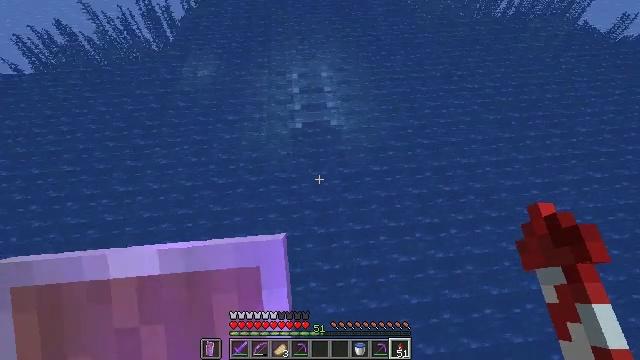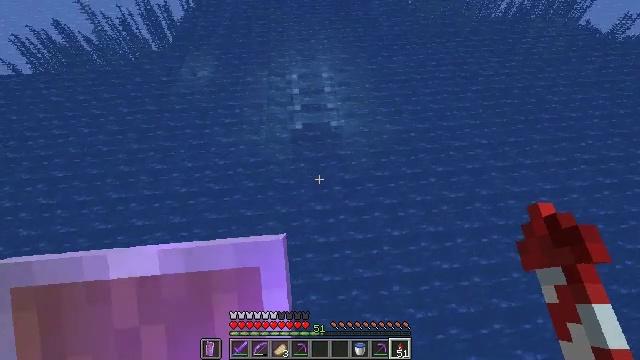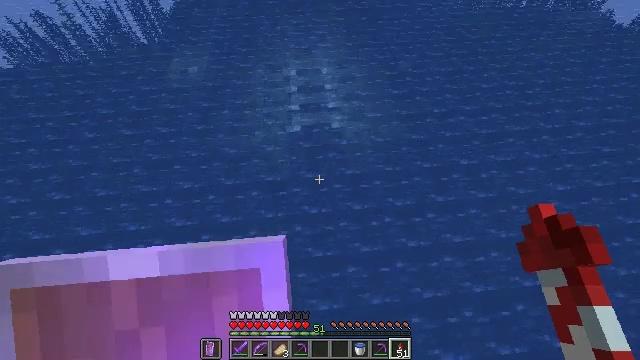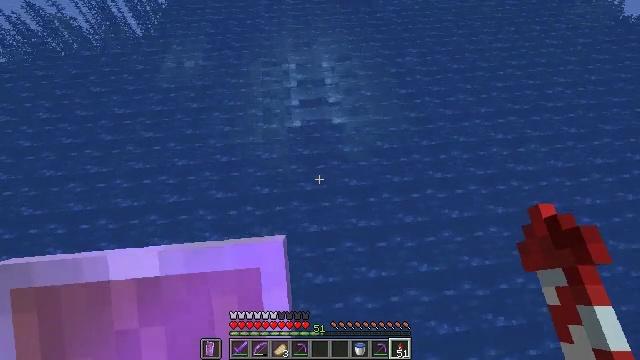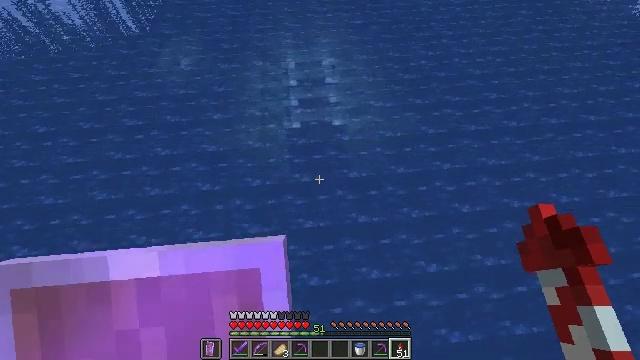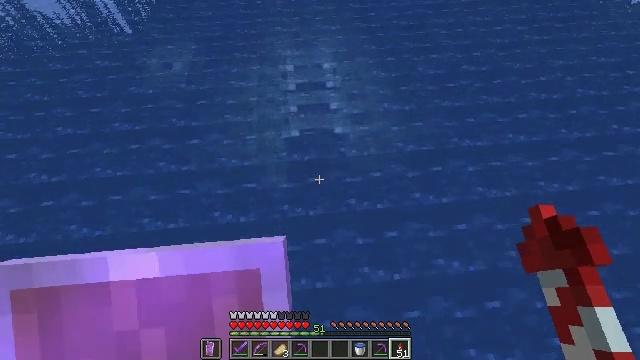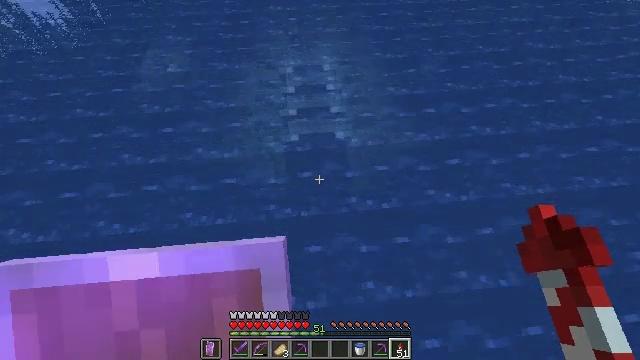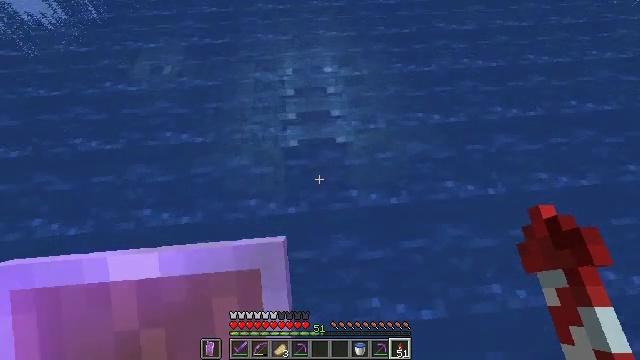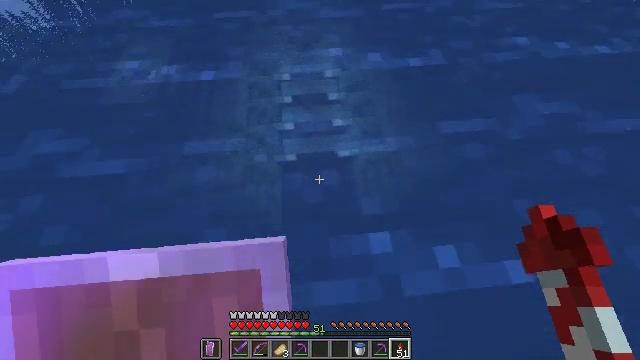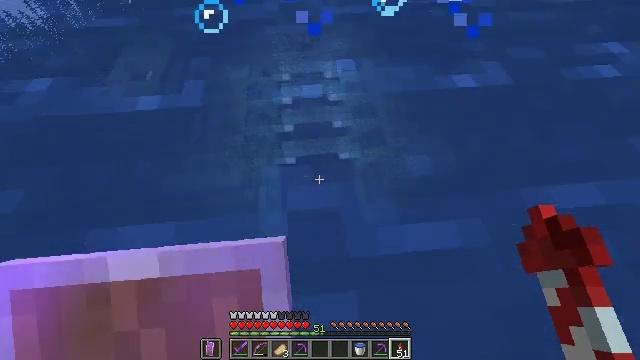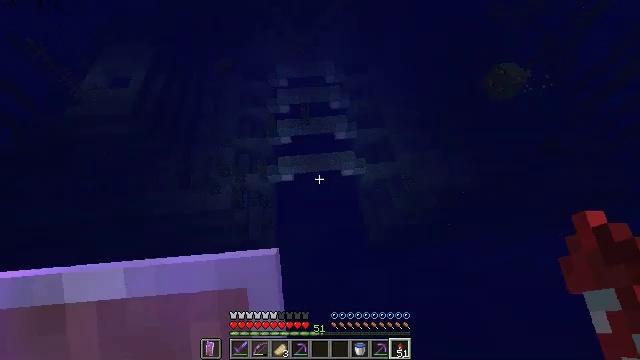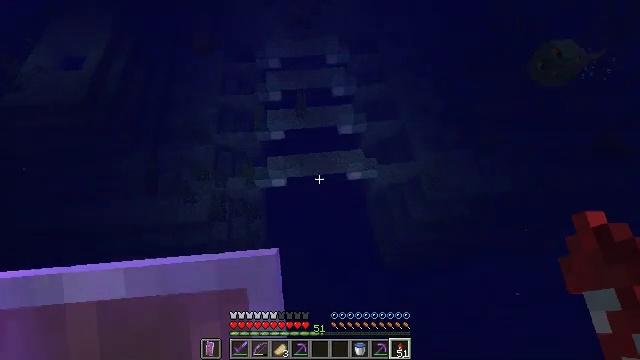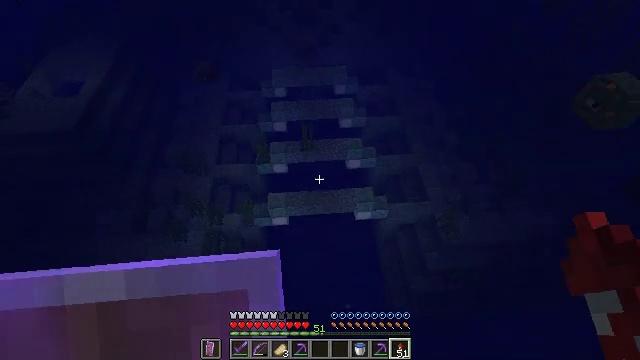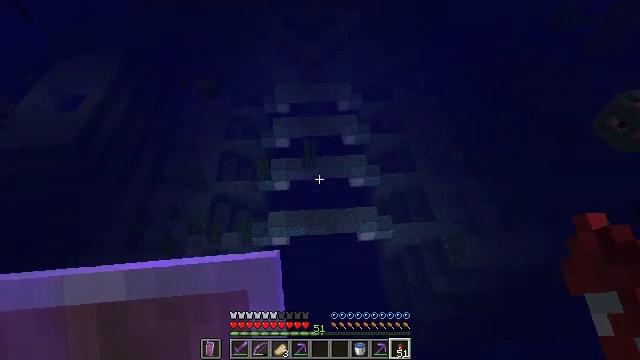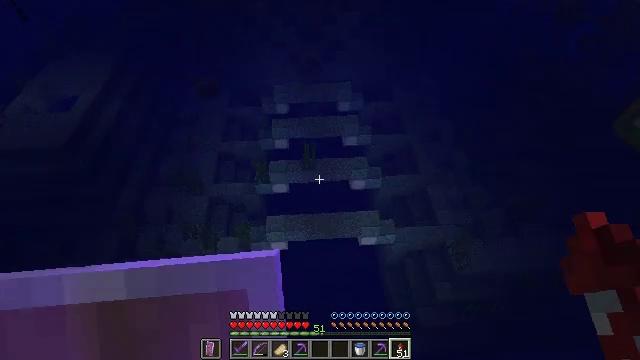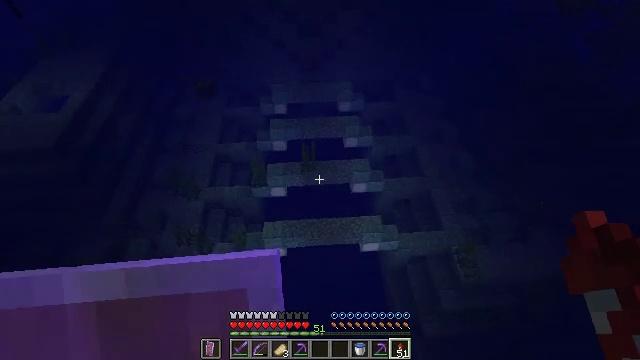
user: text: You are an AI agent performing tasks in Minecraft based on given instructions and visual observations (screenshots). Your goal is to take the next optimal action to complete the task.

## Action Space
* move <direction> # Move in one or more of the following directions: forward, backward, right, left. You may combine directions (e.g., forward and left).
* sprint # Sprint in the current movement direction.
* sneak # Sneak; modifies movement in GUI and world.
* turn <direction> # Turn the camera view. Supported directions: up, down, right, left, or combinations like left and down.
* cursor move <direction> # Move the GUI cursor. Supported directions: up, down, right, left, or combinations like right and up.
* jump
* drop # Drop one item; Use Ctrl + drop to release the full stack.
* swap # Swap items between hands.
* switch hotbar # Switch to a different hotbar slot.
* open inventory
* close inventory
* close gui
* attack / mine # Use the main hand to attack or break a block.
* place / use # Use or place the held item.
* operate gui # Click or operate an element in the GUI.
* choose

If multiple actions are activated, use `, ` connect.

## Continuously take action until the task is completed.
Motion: motion action
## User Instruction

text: craft item sponge
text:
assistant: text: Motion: move forward
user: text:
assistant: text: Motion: move forward, turn down
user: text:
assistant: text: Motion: move forward, turn down
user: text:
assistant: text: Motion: move forward
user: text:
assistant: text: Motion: move forward
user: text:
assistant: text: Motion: move forward
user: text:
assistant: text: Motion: move forward
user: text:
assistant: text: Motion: move forward
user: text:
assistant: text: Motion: move forward
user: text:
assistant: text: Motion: move forward
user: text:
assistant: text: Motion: move forward
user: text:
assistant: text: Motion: move forward, turn left and up
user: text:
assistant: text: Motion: move forward, turn up
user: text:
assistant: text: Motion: move forward
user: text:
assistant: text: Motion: move forward
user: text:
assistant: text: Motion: move forward
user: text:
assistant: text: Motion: move forward
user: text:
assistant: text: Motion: move forward
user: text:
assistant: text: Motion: move forward, turn left and up
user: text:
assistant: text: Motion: move forward, turn up
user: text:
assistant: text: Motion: move forward
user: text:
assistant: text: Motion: move forward
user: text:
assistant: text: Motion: move forward
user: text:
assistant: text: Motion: move forward
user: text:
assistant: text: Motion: move forward
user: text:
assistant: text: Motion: move forward
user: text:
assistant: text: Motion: move forward
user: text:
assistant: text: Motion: move forward
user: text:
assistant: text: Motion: move forward
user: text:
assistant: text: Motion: move forward